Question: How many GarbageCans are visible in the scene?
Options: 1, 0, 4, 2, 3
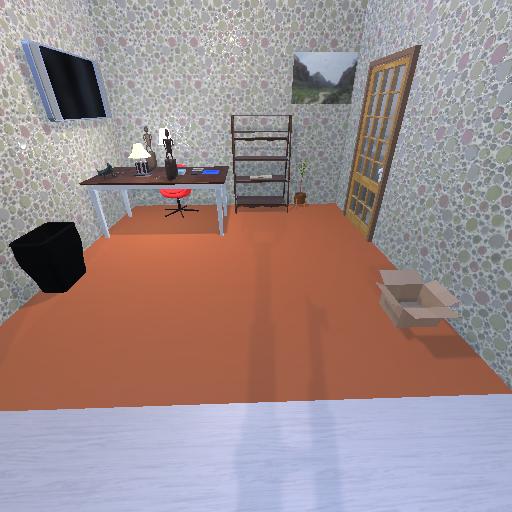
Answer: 1